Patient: sex M, age 57
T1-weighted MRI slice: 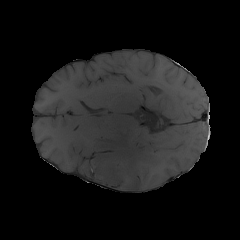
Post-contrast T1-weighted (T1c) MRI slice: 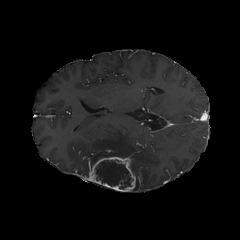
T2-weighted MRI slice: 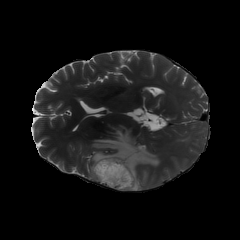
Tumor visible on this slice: yes
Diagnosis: Glioblastoma, IDH-wildtype
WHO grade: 4